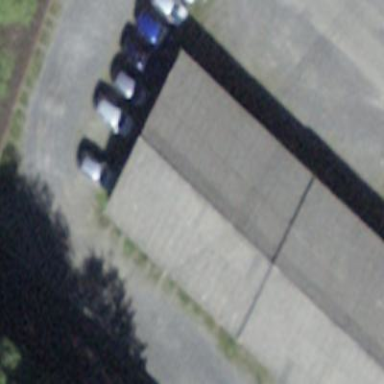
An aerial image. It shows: Garage building.